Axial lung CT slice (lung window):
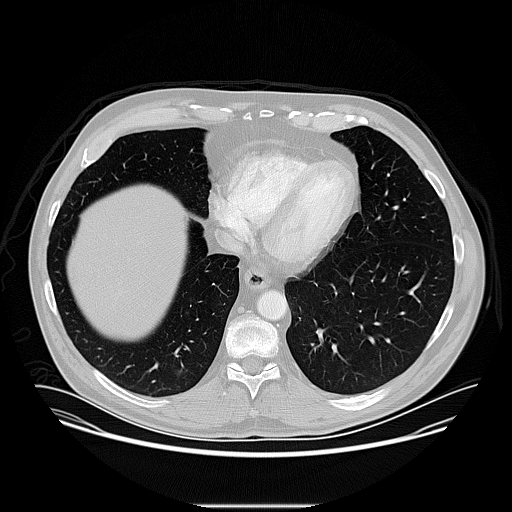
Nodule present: no